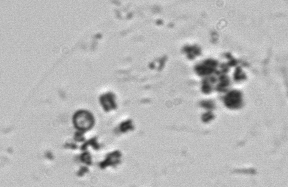
Label: Phaeocystis